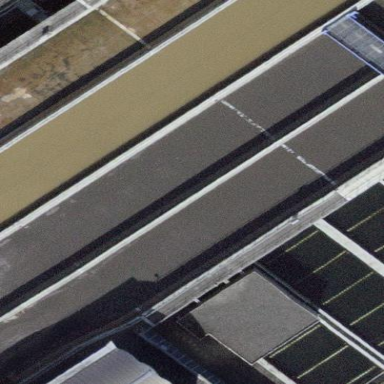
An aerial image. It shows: Sewage reservoir.